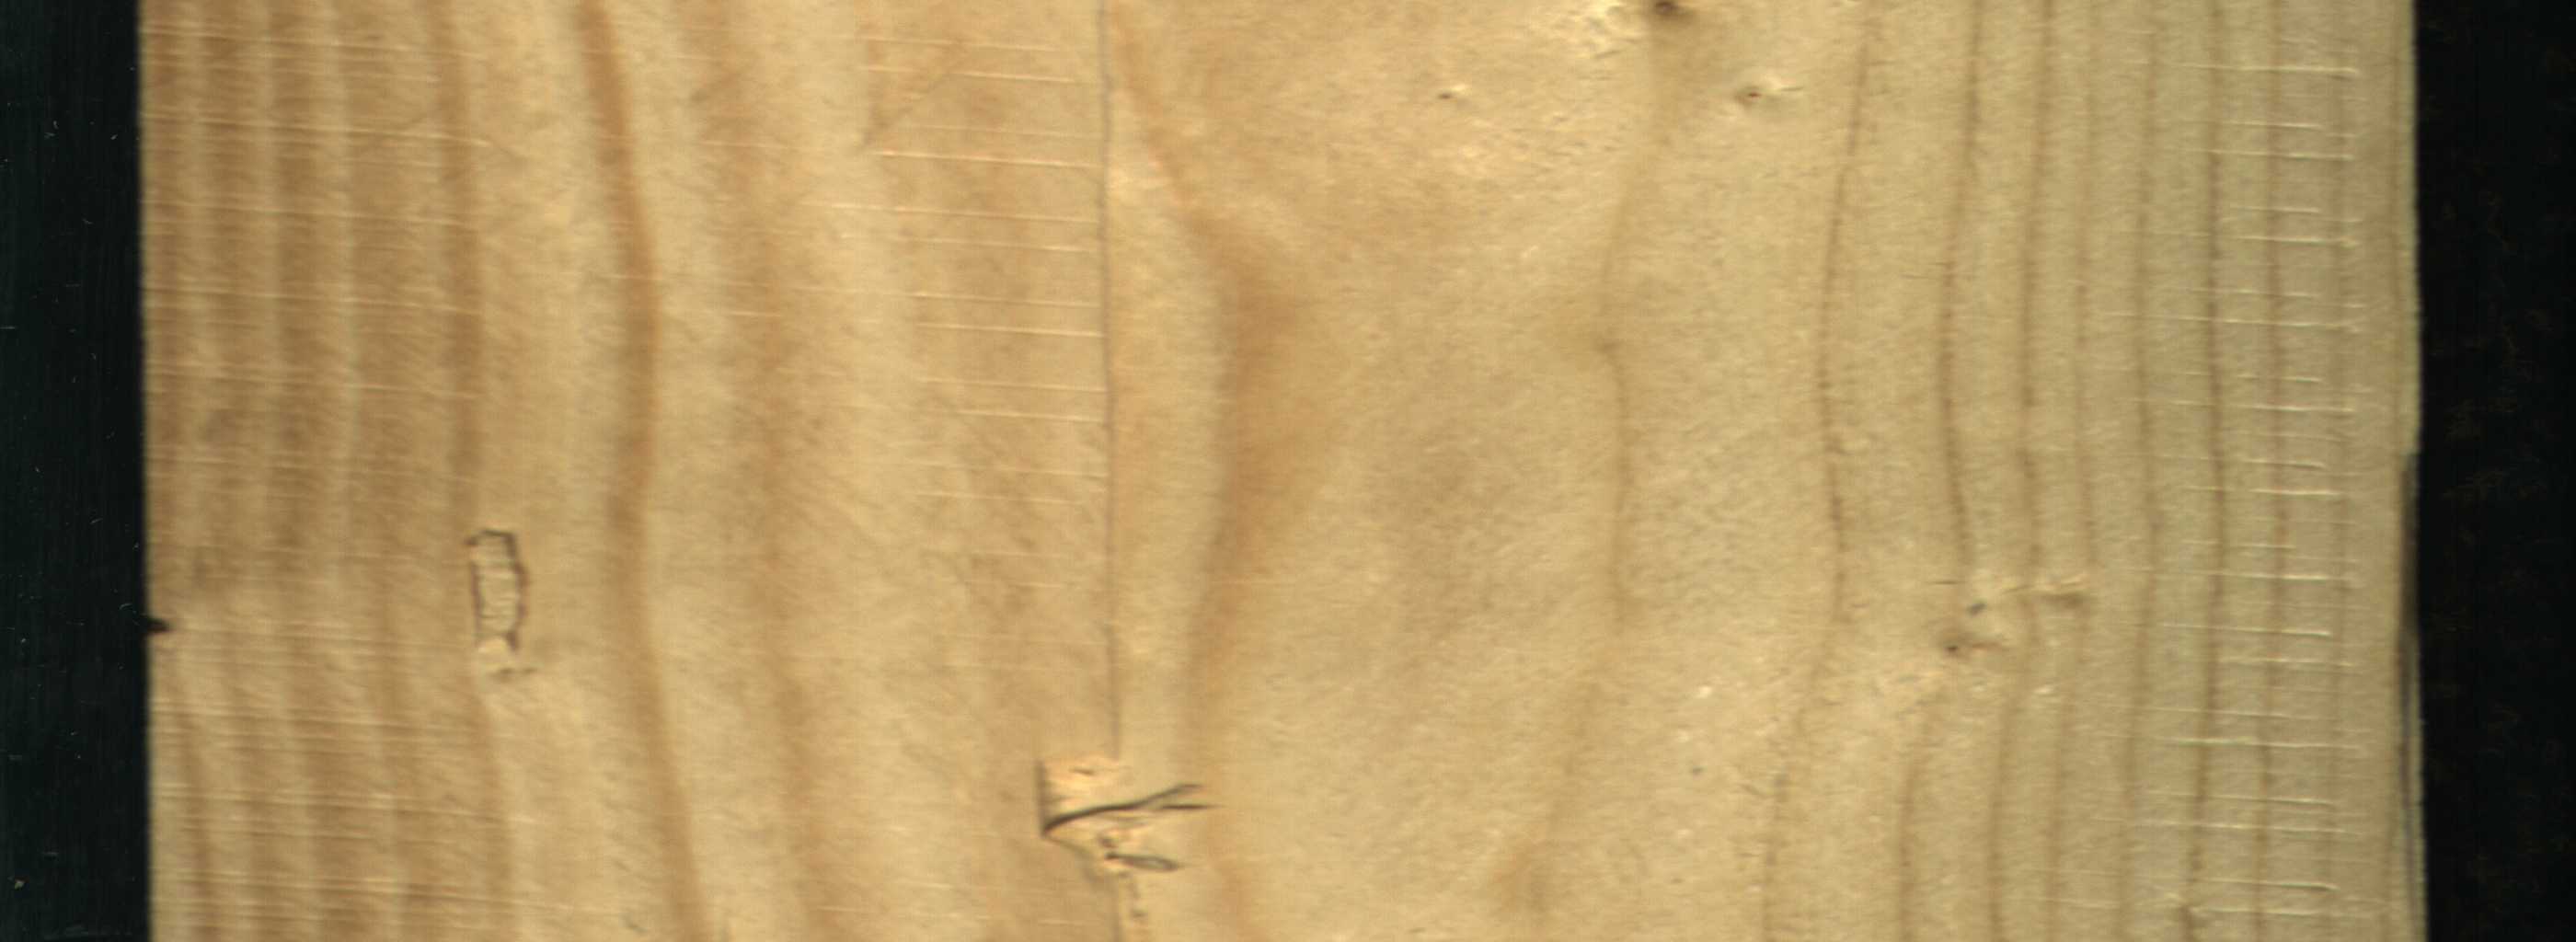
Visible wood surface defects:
Knot_missing
Live_Knot